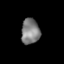
Tissue: lung
Cell type: T cells
Senescence score: 0.1968
Nuclear area (px): 460
Mean DAPI intensity: 127.107